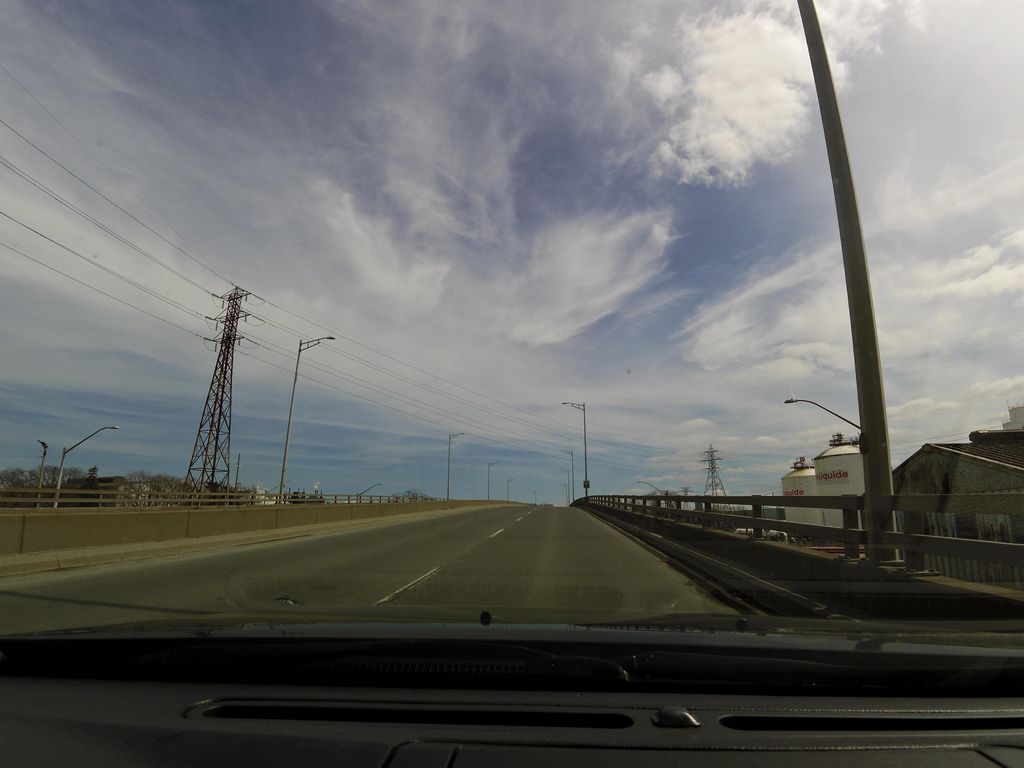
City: hamilton